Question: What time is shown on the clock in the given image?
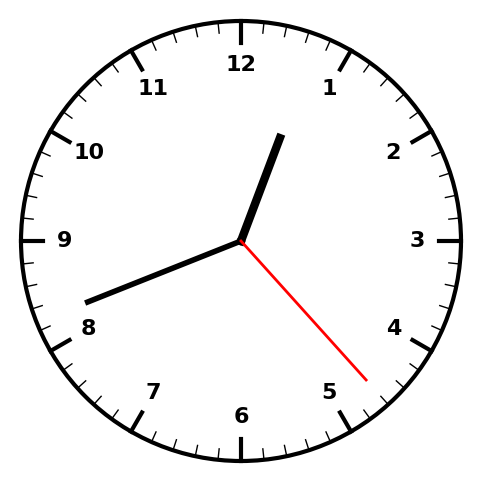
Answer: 12:41:23